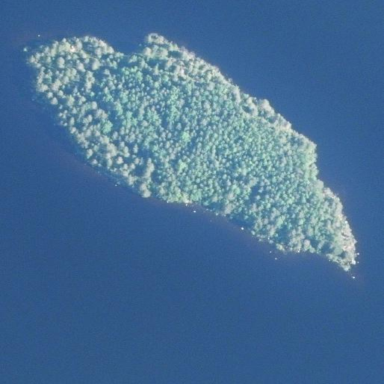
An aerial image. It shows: Islet.